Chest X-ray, AP view. Patient: 56 years old, sex F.
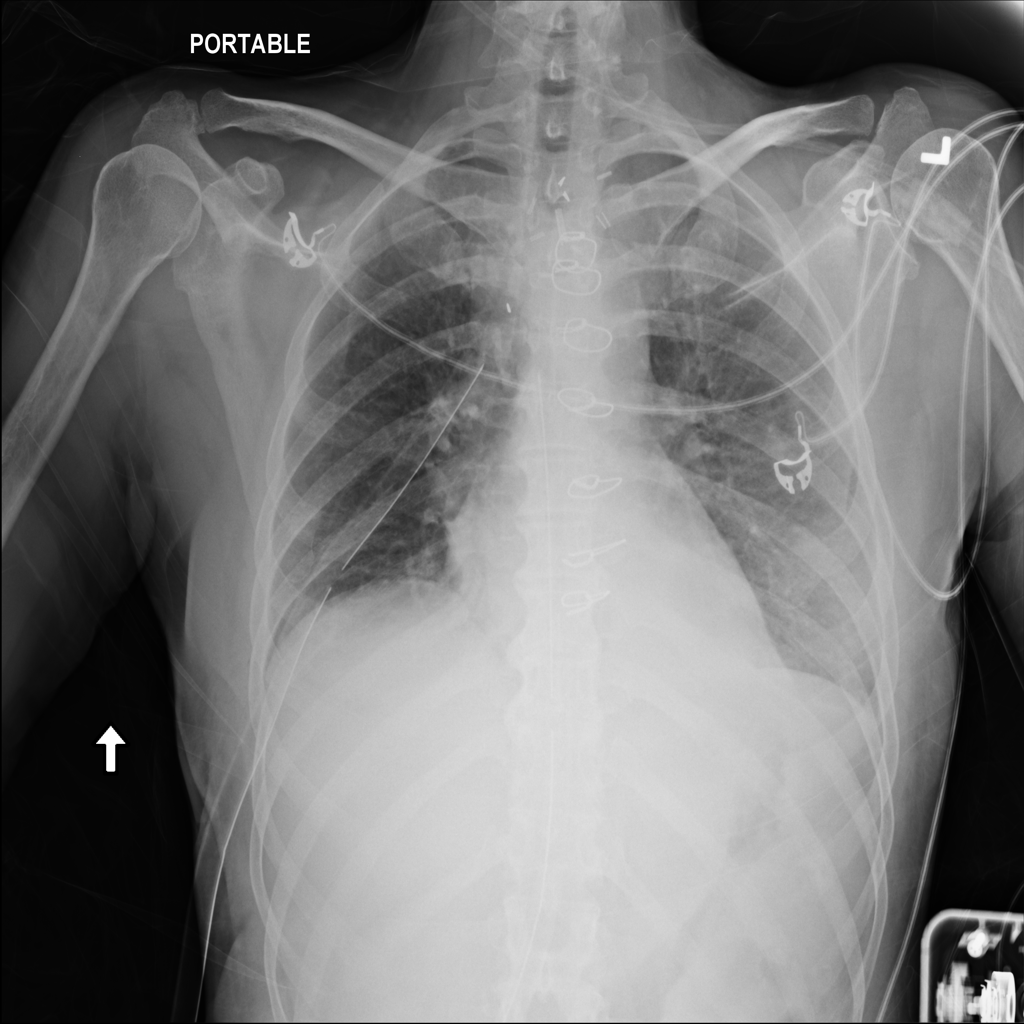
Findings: Effusion